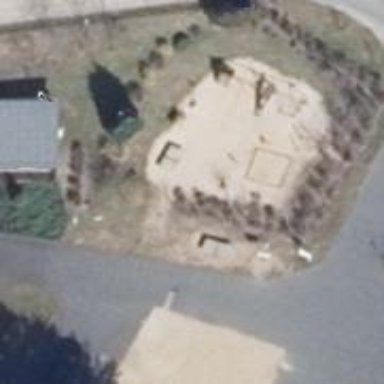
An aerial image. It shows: Playground area for leisure activities on the land.